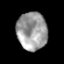
Tissue: prostate
Cell type: T cells
Senescence score: 0.3546
Nuclear area (px): 1121
Mean DAPI intensity: 157.302